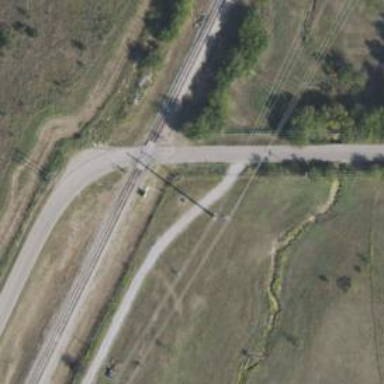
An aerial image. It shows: Railway track.